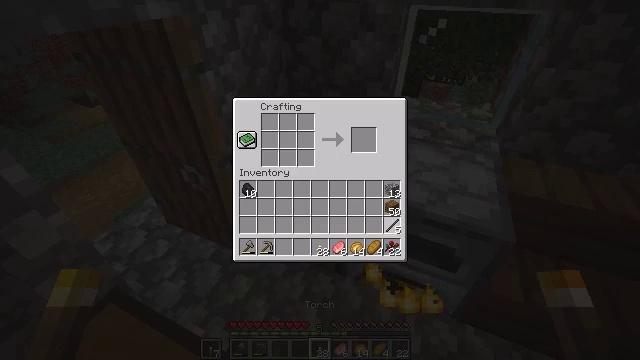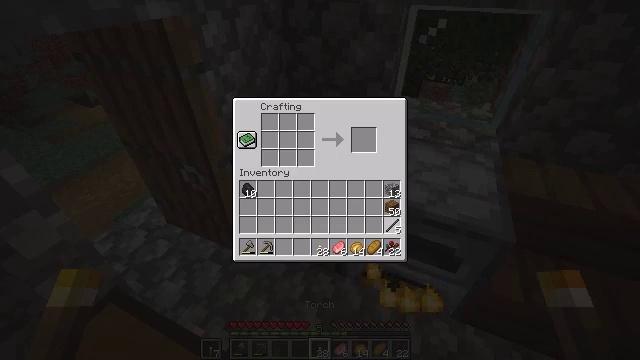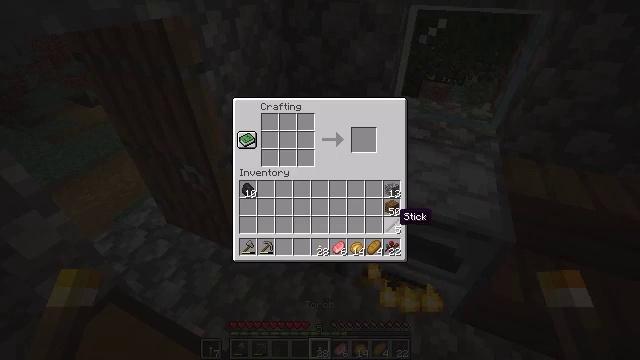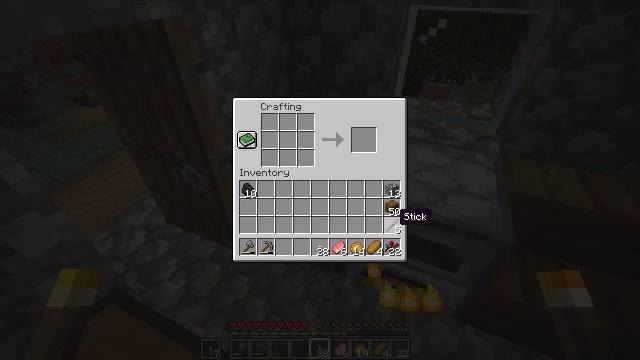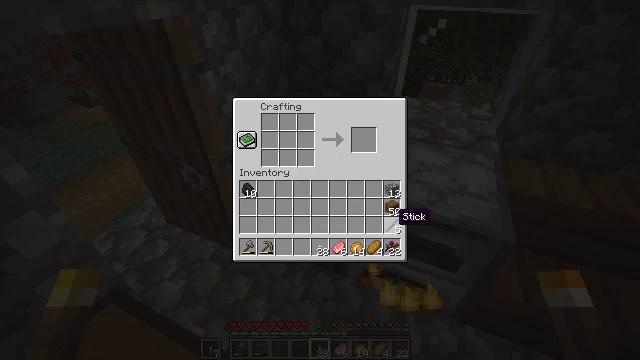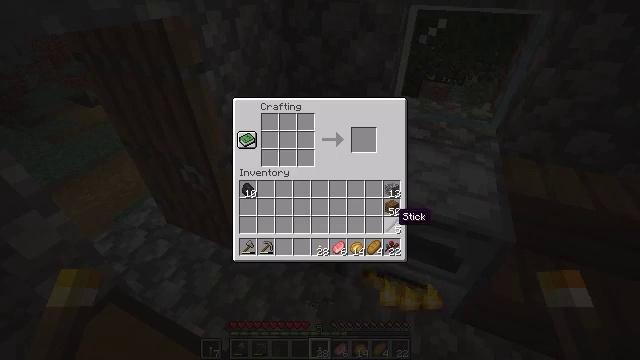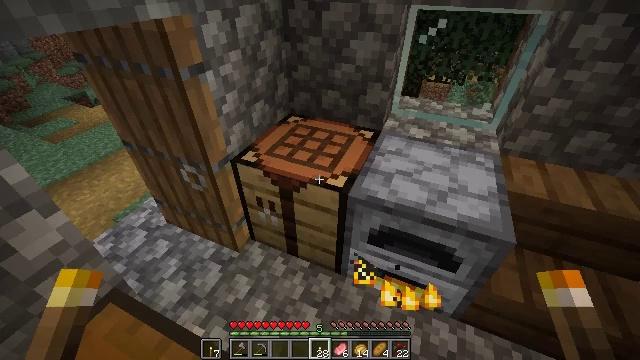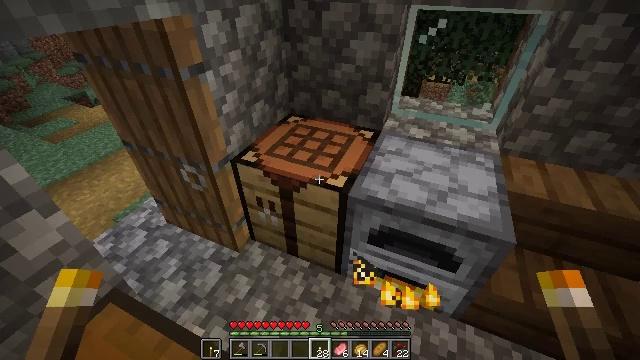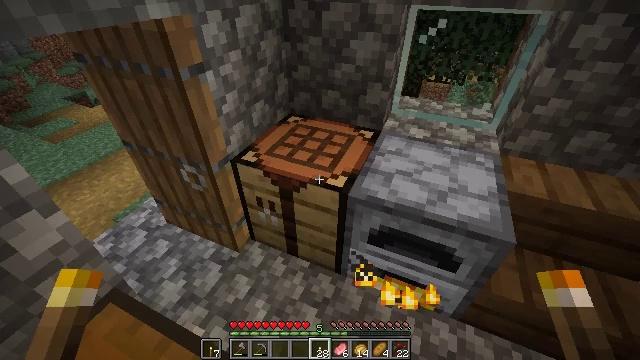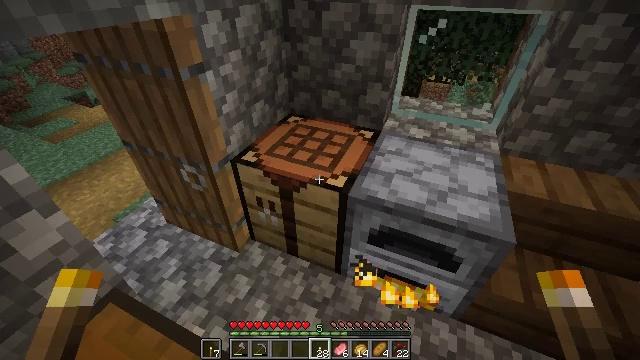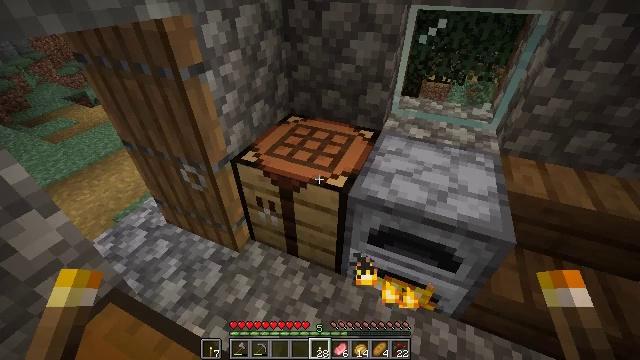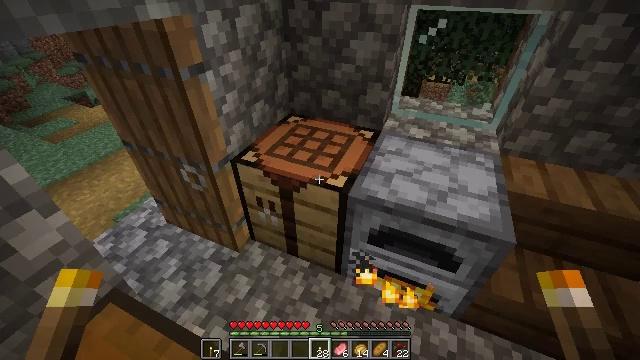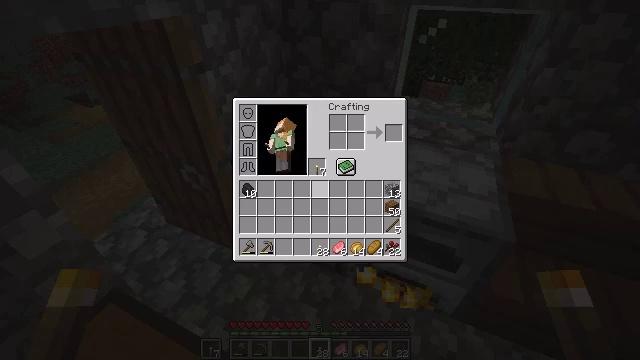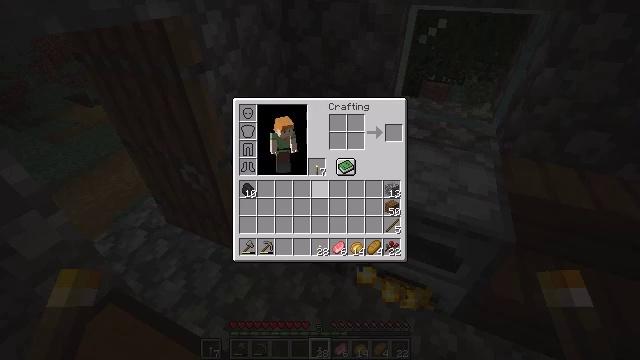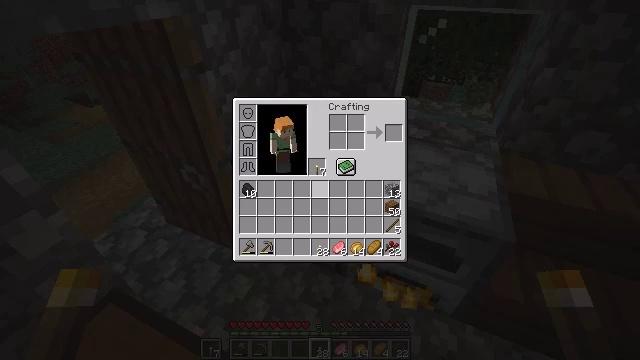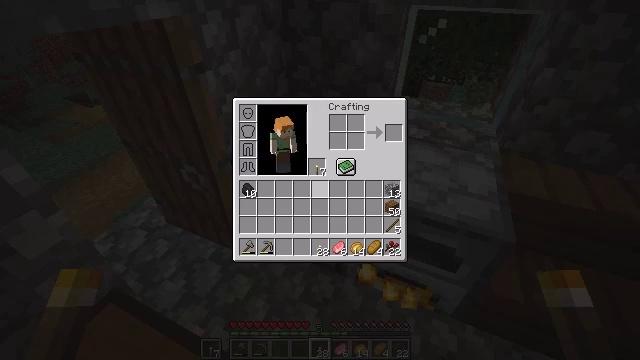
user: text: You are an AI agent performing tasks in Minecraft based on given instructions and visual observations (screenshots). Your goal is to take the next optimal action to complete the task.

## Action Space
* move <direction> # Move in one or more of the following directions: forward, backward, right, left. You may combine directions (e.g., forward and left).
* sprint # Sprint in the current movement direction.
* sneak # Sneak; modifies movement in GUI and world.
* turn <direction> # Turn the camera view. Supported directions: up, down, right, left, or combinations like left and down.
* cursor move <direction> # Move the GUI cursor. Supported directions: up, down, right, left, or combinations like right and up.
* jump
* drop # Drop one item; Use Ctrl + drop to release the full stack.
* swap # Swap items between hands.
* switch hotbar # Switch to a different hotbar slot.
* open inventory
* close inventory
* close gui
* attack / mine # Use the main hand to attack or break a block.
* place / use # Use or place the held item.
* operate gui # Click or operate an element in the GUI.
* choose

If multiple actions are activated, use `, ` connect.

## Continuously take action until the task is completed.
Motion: motion action
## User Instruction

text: Destroy the spruce leaves to get sticks and saplings.
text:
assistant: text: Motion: operate gui
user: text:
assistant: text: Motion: no_op
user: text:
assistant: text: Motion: no_op
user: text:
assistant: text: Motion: no_op
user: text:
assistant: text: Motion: no_op
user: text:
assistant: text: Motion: no_op
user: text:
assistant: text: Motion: close gui
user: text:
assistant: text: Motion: open inventory
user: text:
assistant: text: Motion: open inventory
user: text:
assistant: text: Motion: no_op
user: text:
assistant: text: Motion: no_op
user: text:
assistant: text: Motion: close inventory
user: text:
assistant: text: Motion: close inventory
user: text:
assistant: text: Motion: close inventory
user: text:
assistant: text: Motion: open gui
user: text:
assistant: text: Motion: no_op
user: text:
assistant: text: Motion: no_op
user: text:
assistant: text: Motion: no_op
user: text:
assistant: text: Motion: no_op
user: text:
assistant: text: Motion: no_op
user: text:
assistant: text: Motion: no_op
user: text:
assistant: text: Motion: no_op
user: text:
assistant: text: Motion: no_op
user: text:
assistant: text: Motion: cursor move right and down
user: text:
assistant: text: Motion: cursor move down
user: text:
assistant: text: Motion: cursor move down
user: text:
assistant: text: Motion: no_op
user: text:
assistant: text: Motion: sneak, cursor move left
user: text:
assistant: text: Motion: sneak
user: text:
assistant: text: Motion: sneak